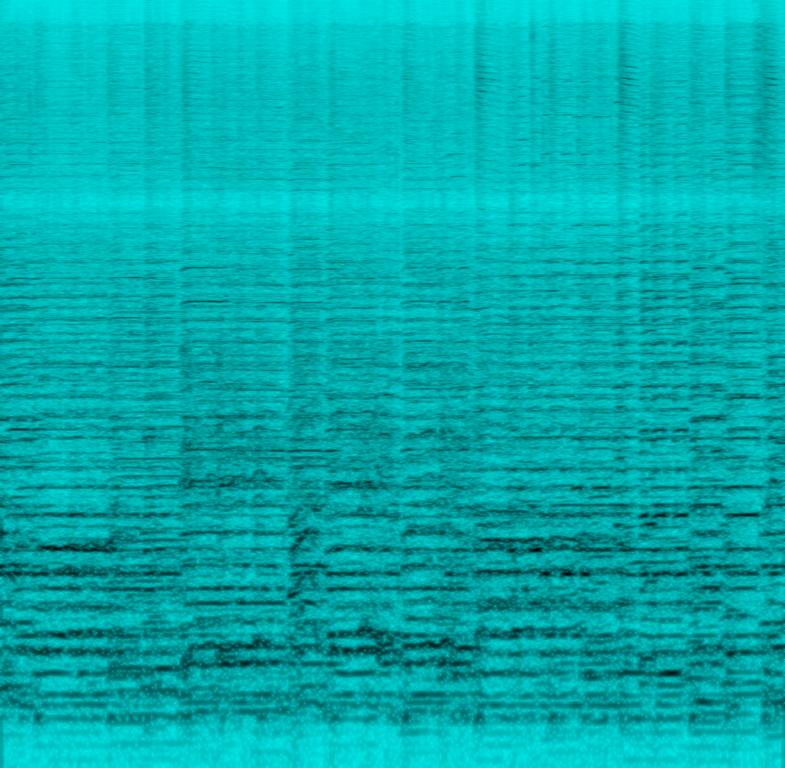
A group of male vocalists sing this charming melody in a foreign language. The tempo is fast with accordion lead music and acoustic guitar accompaniment. The song is lively, happy, light , warm, cheerful and charming . The audio quality is inferior as it seems to be an amateur home recording with ambient sounds. This Song is a Folk song.